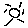
Label: sun